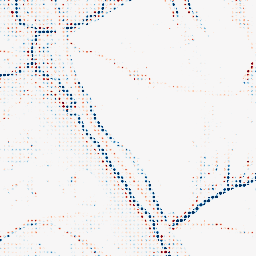
Category: morphological
Decomposition family: morphological_square
Decomposition parameters: operation: average
size: 5
Upsampling method: sinc_blackman
Upsampling parameters: scale: 8
kernel_size: 4
Upsampling scale: 8